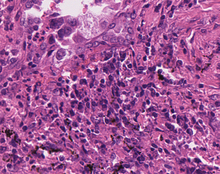
Tumor epithelial tissue: yes
Tumor-associated stroma tissue: yes
Normal tissue: no